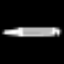
Label: pencil